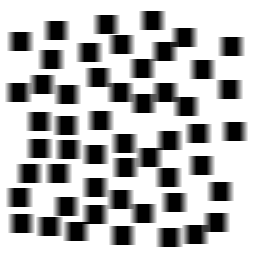
Squares: 52
Triangles: 0
Stars: 0
Total shapes: 52